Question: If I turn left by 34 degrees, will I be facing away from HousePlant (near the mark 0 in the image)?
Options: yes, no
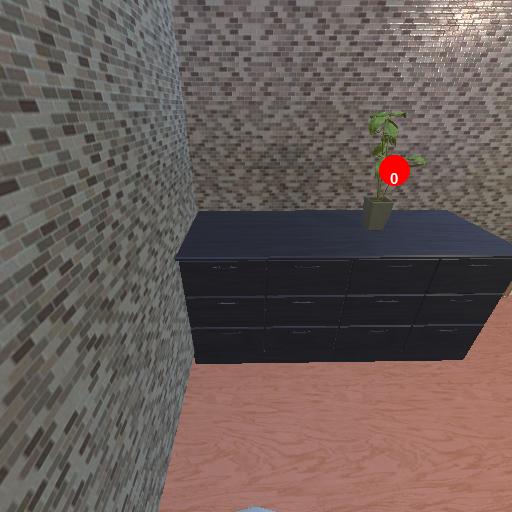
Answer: yes